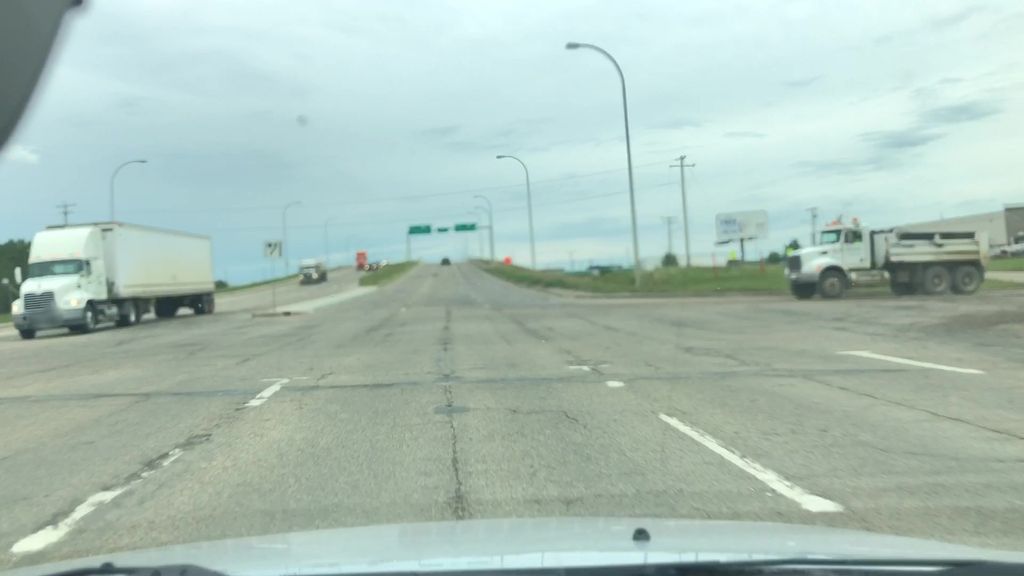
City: edmonton